Interaction volume radius: 5 \u00c5
Interaction volume height: 20 \u00c5
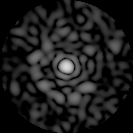
Disorder parameter: 0.8277